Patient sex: M
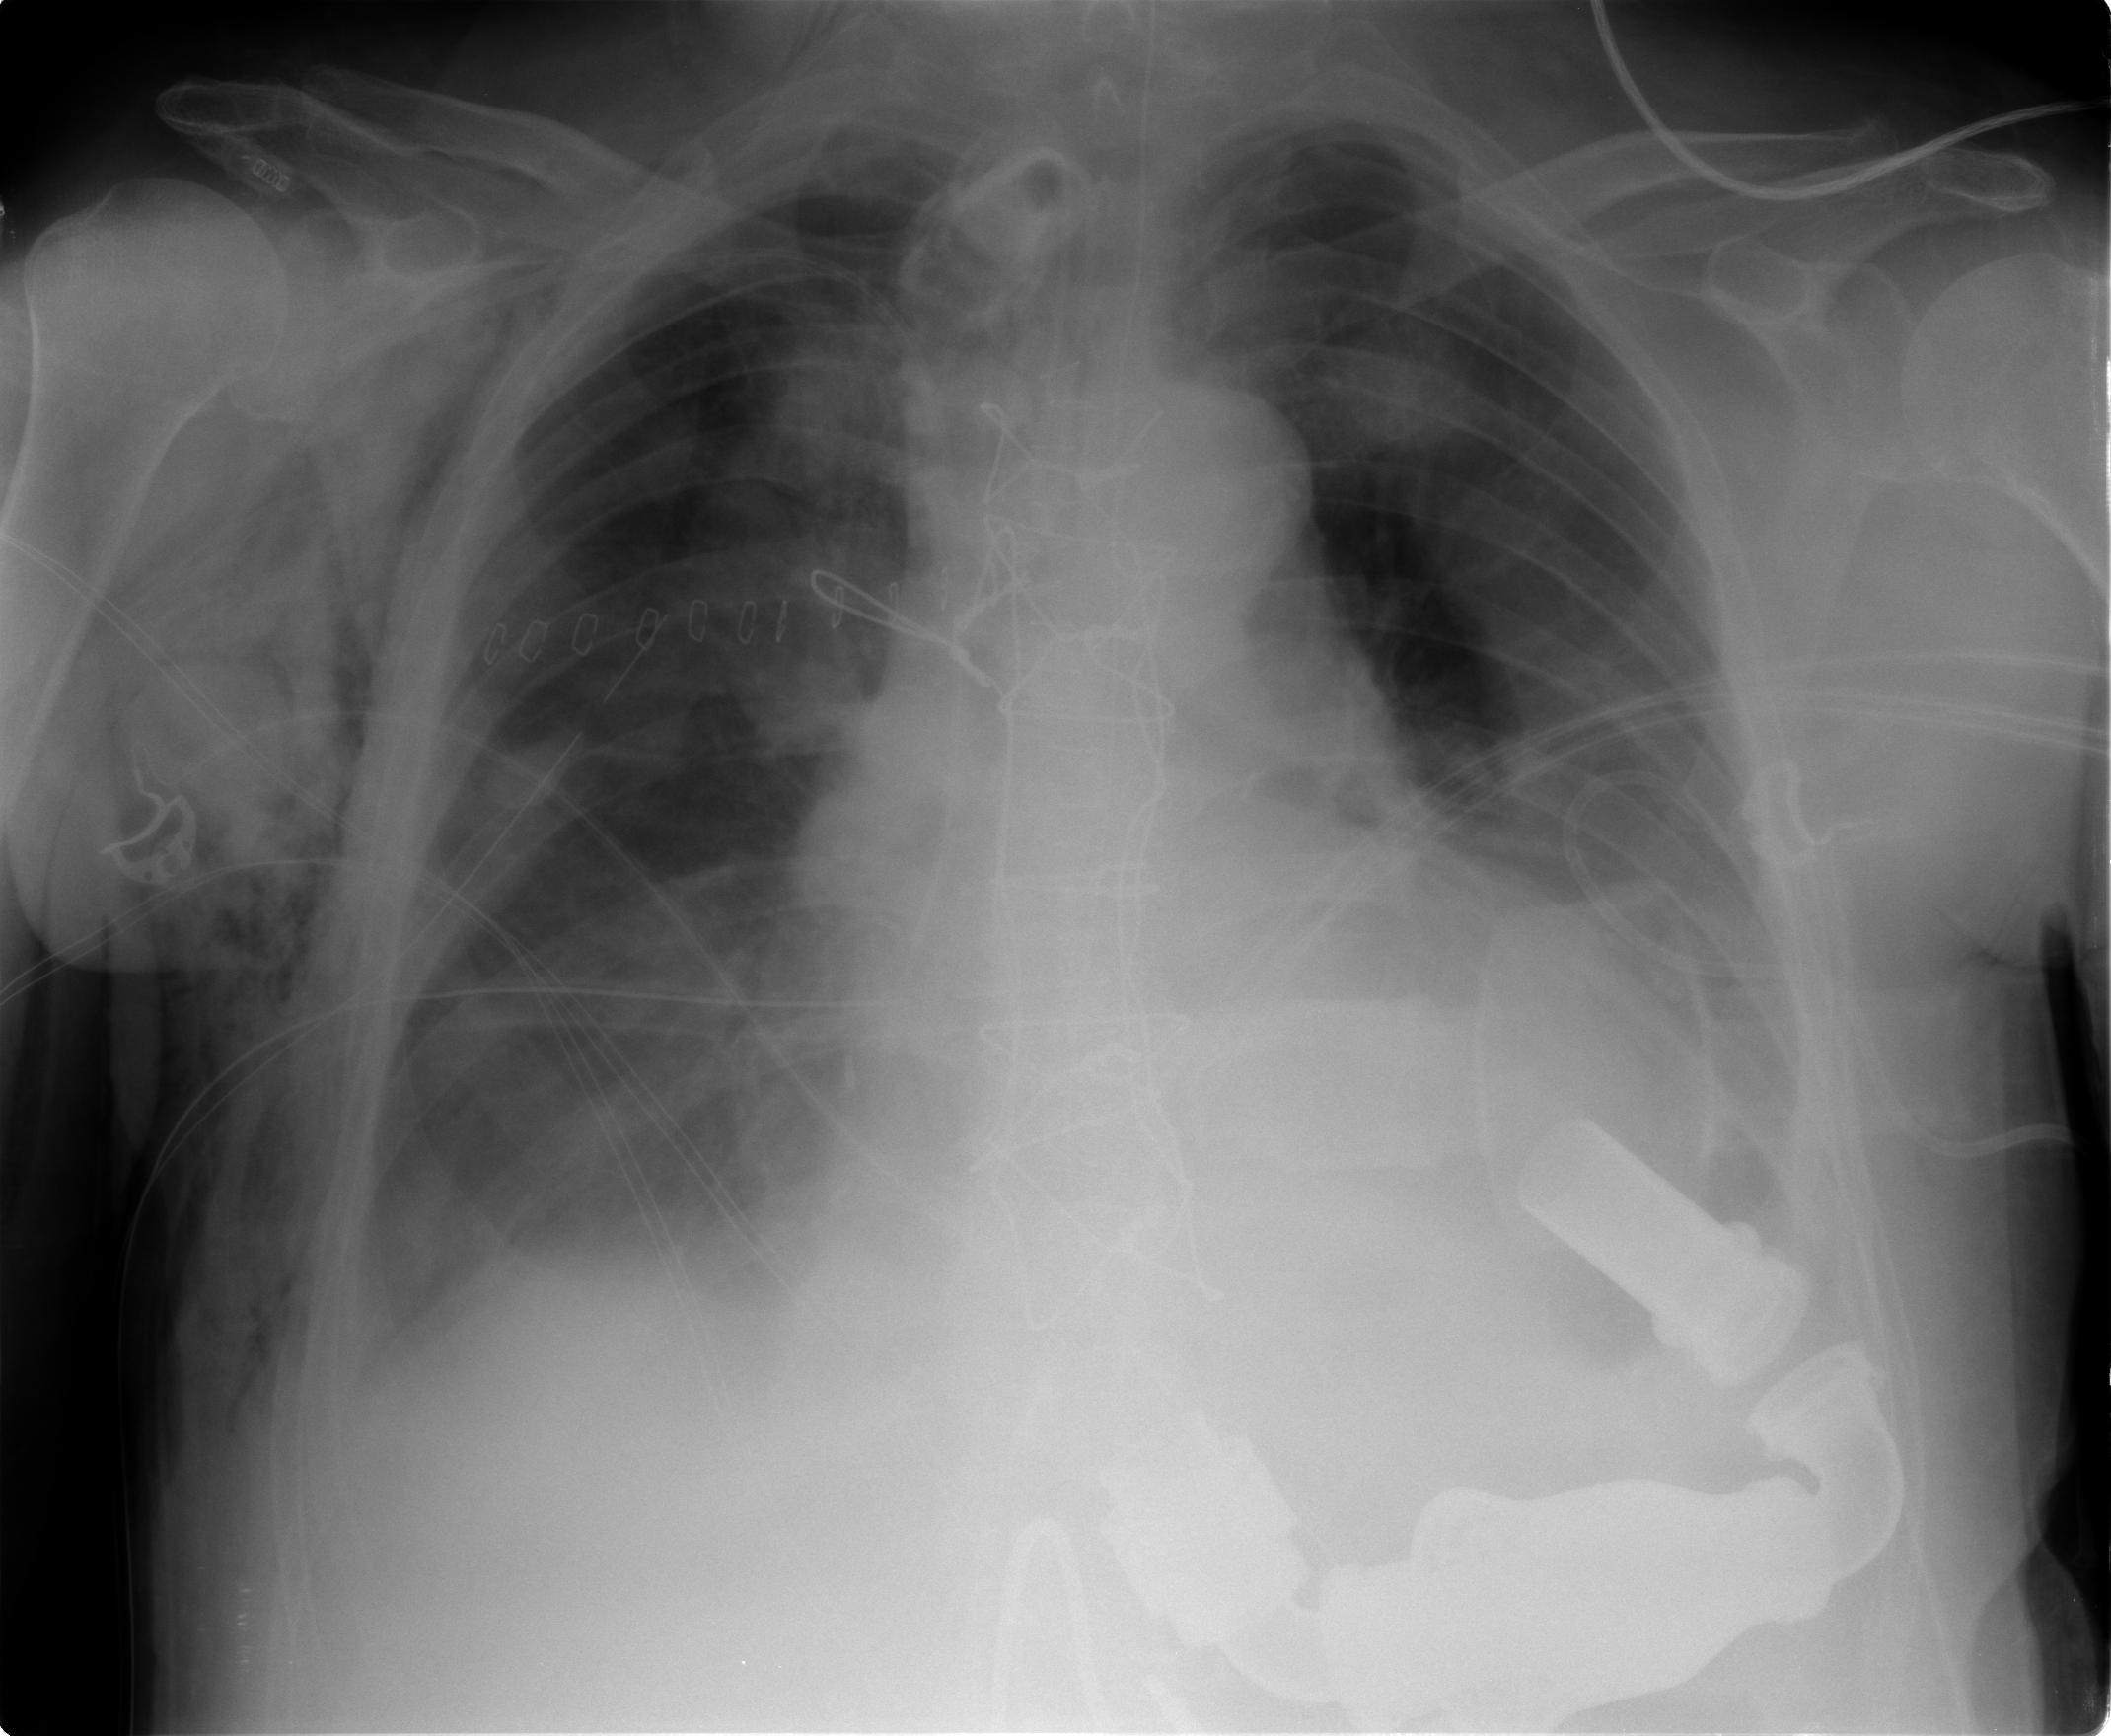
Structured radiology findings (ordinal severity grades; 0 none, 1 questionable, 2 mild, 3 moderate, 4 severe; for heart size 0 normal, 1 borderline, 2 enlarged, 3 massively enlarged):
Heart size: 2
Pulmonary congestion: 2
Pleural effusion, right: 2
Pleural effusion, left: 3
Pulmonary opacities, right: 1
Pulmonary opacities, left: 1
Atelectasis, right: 2
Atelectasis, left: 2